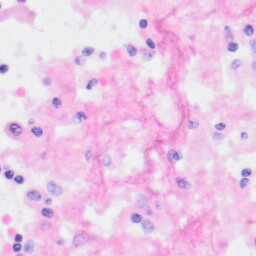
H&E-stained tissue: Kidney